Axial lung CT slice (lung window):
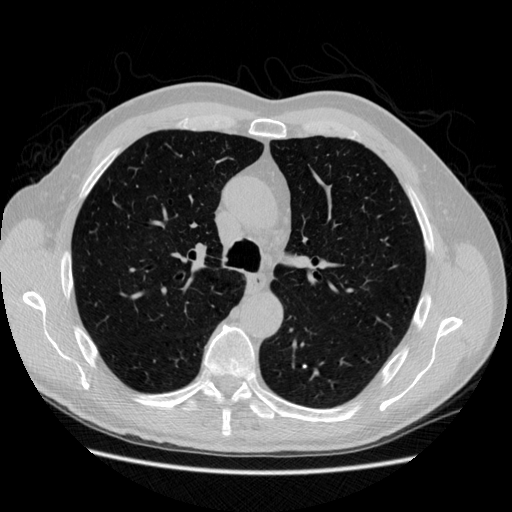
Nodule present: no